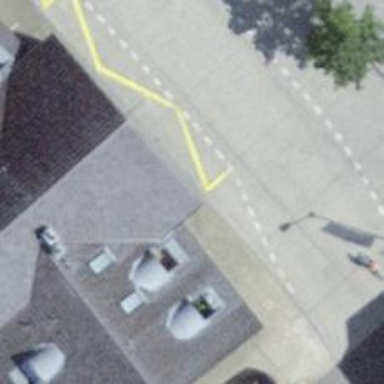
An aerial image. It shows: Bus stop with sheltered platform for public transport.